Question: I am using a table adapter method to update data on database ,I am updating two columns but one column fail to update other column updates correctly..what is the cause of this? how can i fix this issue? Please Help..
Here is the SP
'''
USE [PNSBL7Data]
GO
/****** Object: StoredProcedure [dbo].[EmpOTApr_Update] Script Date: 6/28/2013 9:25:54 AM ******/
SET ANSI_NULLS ON
GO
SET QUOTED_IDENTIFIER ON
GO
ALTER PROCEDURE [dbo].[EmpOTApr_Update]
-- Add the parameters for the stored procedure here
@AtnDetKy bigint,
@AprOT bigint,
@isAprOTMin bit
AS
--declare @AprOt bigint
--declare @AtnDetExtKy bigint
--set @AtnDetExtKy = 112
--set @AprOt = 25
--SET NOCOUNT OFF;
UPDATE AtnDetExt SET isAprOTMin=@isAprOTMin ,AprOTMins = @AprOT
WHERE (AtnDetKy = @AtnDetKy)
SELECT EmpMas.EmpNo, EmpMas.EmpNm, AtnDet.AtnDt, AtnDet.EmpKy, AtnDet.InDtm, AtnDet.OutDtm, AtnDetExt.OT1Mint AS NorOT, AtnDetExt.OT2Mint AS DouOT,
AtnDetExt.OT3Mint AS TriOT, AtnDetExt.AprOTMins, AtnDet.AtnDetKy
FROM AtnDet INNER JOIN
AtnDetExt ON AtnDet.AtnDetKy = AtnDetExt.AtnDetKy INNER JOIN
EmpMas ON AtnDet.EmpKy = EmpMas.EmpKy
WHERE (AtnDet.AtnDetKy = @AtnDetKy) AND (AtnDetExt.AprOTMins = @AprOT)
'''
Here's the table adapter update

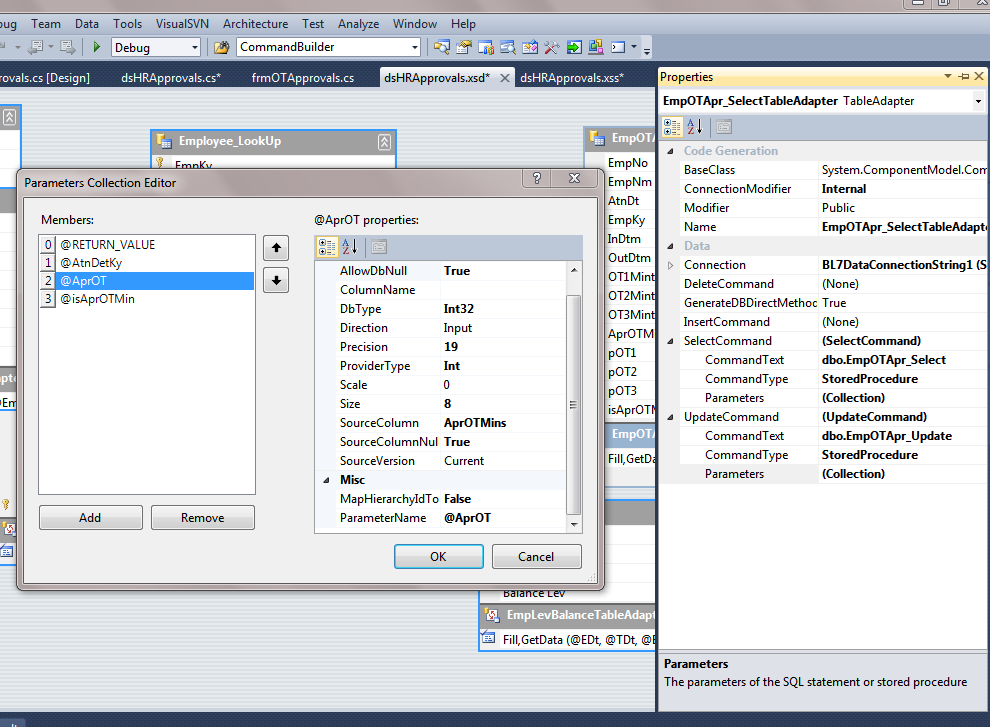
Answer: Check the datatype in DB and this adapter. It should be map correctly. And one more thing is check the source version also.